Field crop: maize
Growth stage: 2
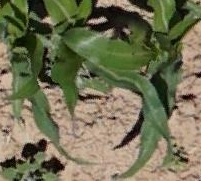
Species: maize